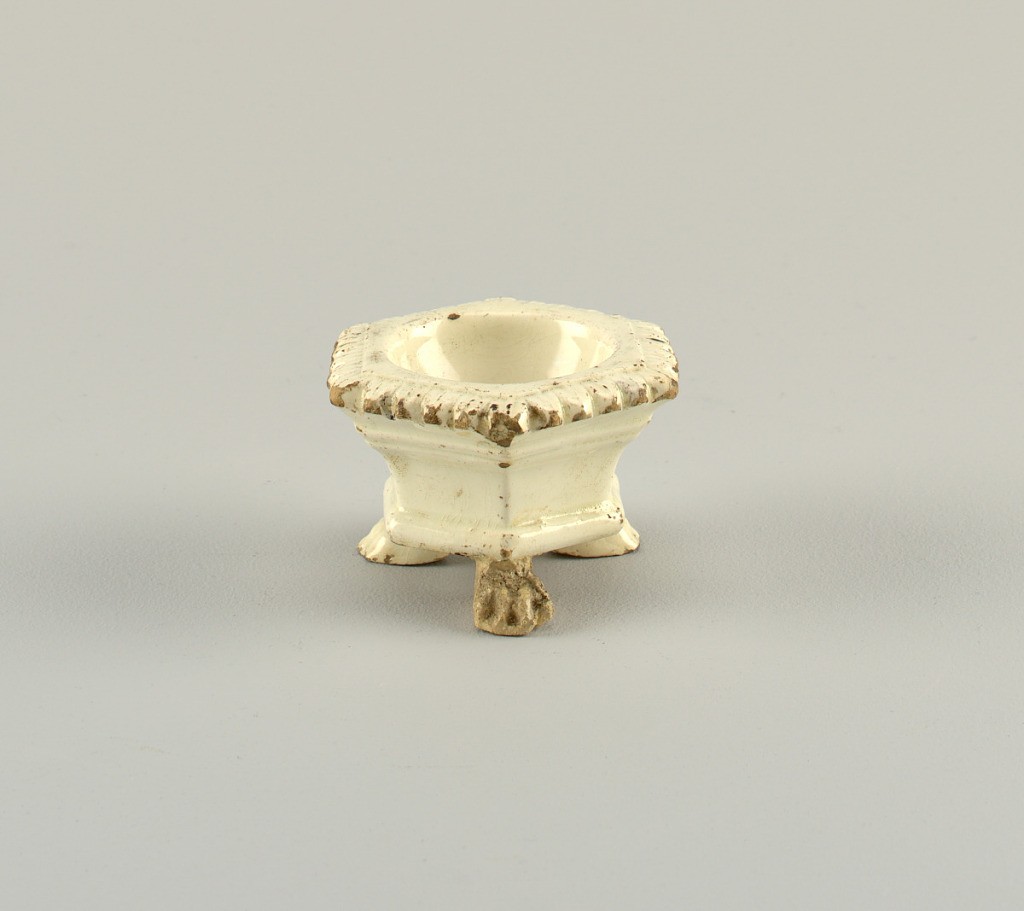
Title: Saltcellar
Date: ca. 1760
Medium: Glazed earthenware (creamware)
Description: Hexagonal, on three paw feet. Molded profile, band of leaves about edge, hemispherical basin.